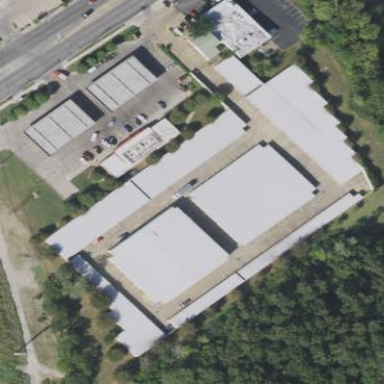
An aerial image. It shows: Warehouse.